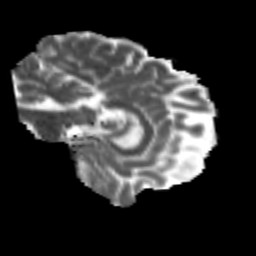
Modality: MD
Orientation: sagittal
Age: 29
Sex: male
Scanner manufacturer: siemens
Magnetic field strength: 3 T
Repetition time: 3.5 s
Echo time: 0.113 s